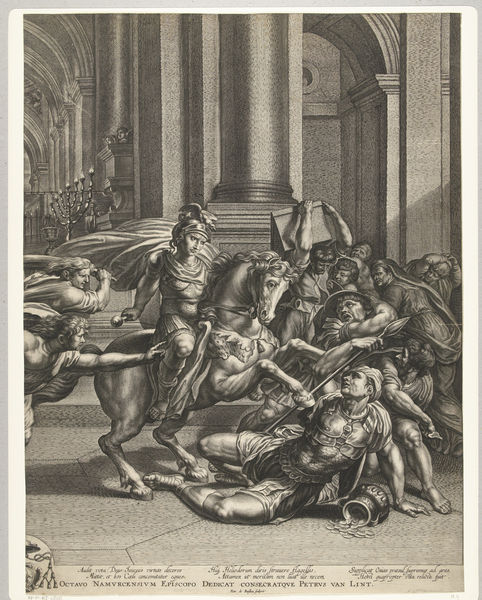
Titel: Heliodorus wordt uit tempel verdreven door ruiter
Künstler: Pieter de (I) Bailliu
Standort: Amsterdam
Institution: Rijksmuseum
Schlagwörter: angriff, kampf, säule, kirche, reiter, soldaten, halle, stich, überfall, hauptschiff, römer, kerzenleuchter, sturz, kupferstich, träger, menora